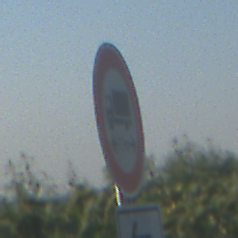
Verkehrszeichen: TatsaechlicheLaenge
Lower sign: RichtungsangabeDurchPfeile2
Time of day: MorningAfternoon
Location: Outdoor (RoadRail)
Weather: Clear
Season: NotSpecified
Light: Natural